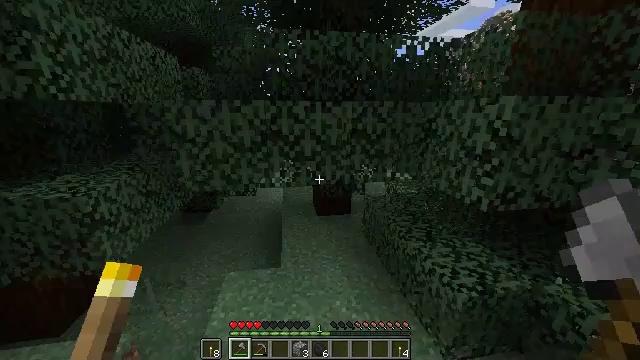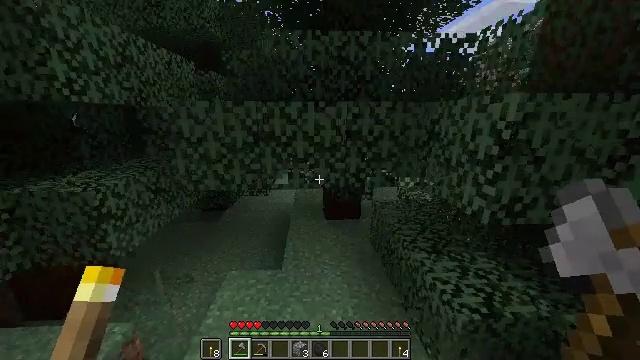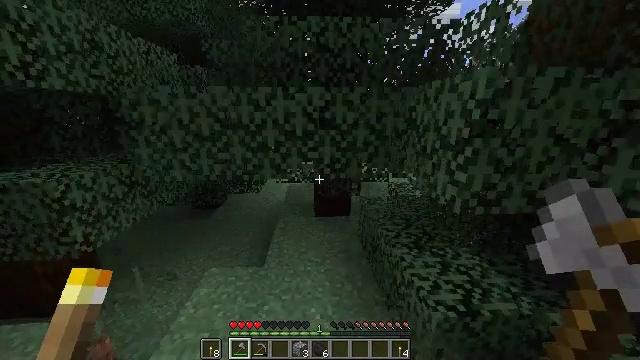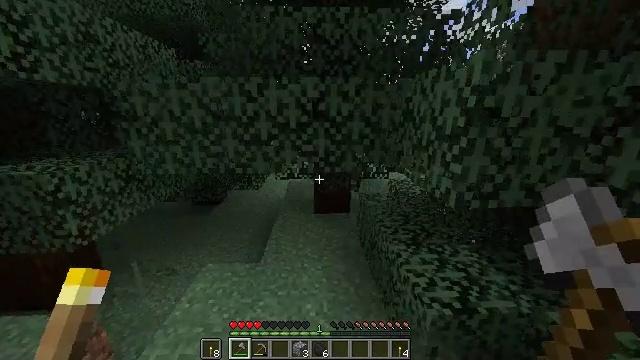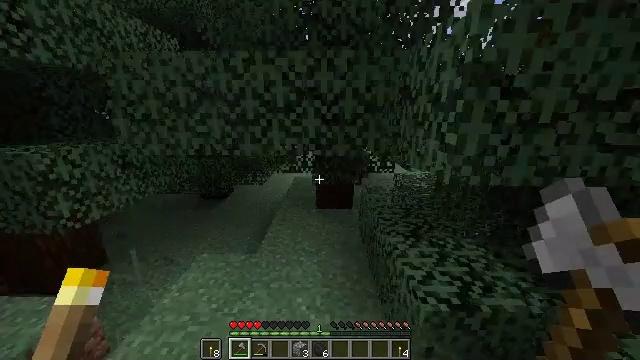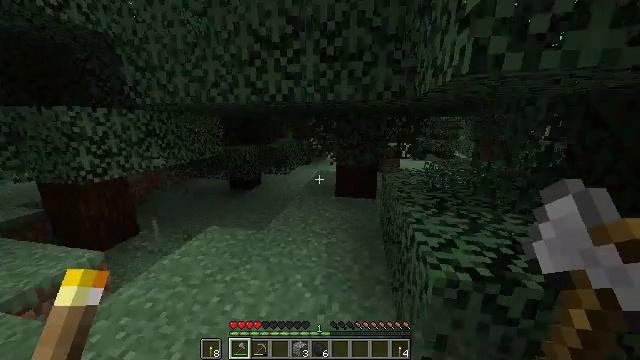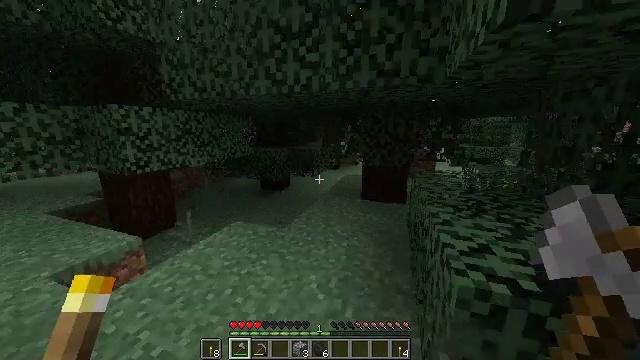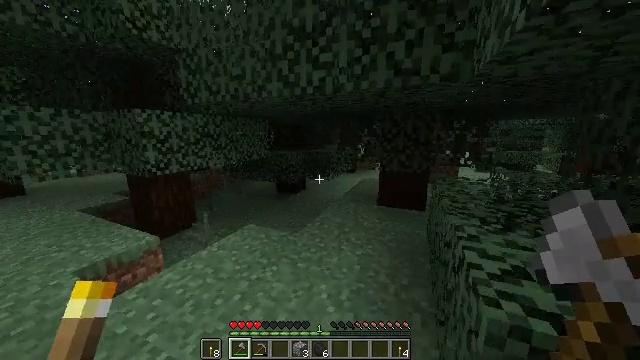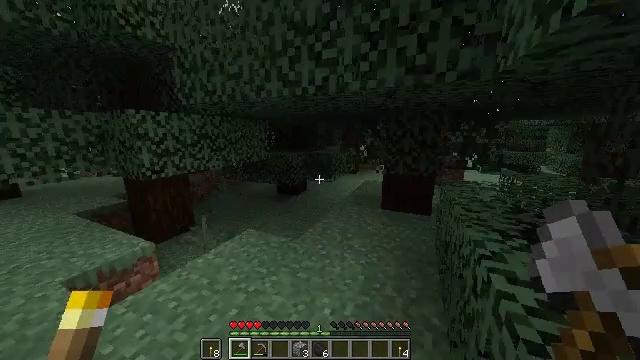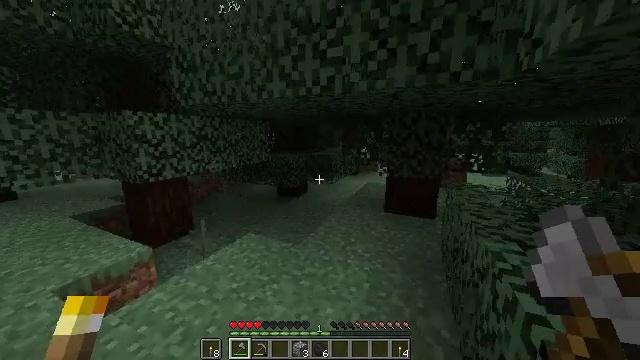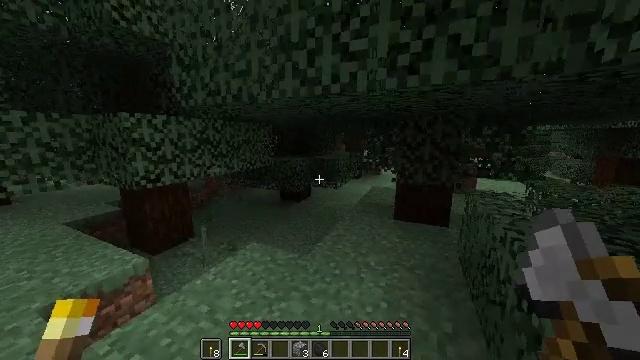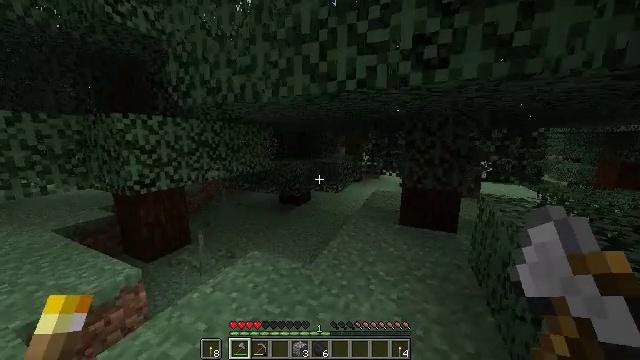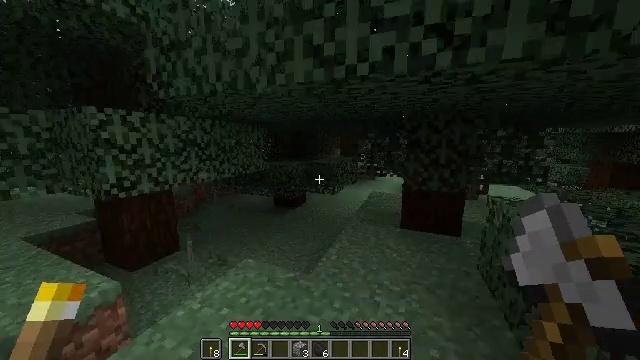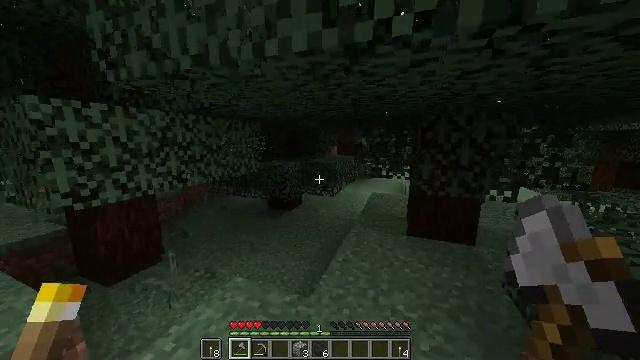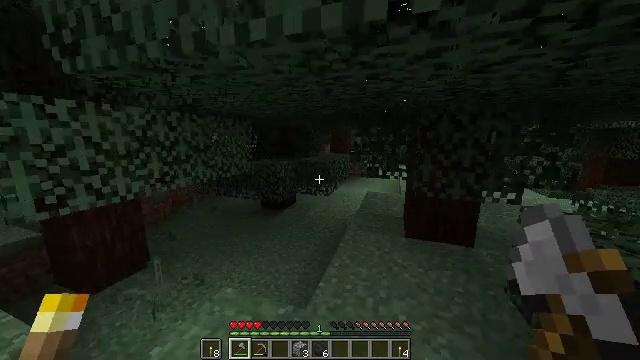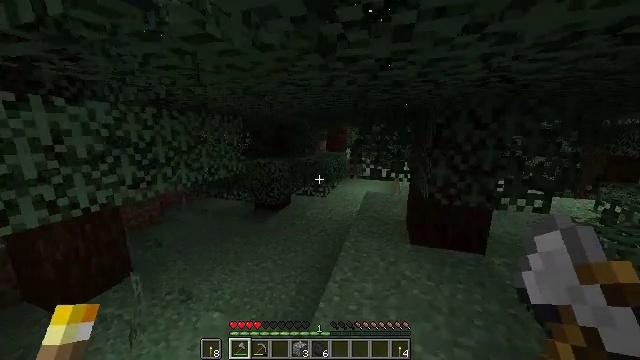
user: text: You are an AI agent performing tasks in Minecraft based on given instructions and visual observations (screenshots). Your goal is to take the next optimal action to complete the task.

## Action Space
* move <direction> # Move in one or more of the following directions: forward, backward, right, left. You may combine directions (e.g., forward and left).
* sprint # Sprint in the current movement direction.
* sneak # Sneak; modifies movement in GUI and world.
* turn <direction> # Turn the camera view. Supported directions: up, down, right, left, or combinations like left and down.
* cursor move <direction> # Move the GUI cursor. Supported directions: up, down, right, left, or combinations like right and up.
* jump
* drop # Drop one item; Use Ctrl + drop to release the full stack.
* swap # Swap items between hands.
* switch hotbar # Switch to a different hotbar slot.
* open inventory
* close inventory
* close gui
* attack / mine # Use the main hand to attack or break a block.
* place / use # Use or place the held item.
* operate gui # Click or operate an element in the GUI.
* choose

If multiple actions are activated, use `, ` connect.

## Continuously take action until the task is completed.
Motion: motion action
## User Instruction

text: Combat the cow.
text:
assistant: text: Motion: move forward, sprint, turn left, jump
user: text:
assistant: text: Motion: move forward, sprint, jump
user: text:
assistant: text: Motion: move forward, sprint
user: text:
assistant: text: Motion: move forward, sprint, turn left
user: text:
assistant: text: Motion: move forward and move left, sprint, turn left and up
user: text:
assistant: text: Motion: move forward and move left, sprint, turn left and up
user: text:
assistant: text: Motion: move forward and move left, sprint, turn left
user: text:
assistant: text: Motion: move forward and move left, sprint
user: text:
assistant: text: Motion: move forward and move left, sprint
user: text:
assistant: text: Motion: move forward and move left, sprint
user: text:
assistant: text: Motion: move forward, sprint
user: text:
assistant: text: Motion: move forward, sprint, turn right
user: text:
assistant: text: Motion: move forward, sprint, turn right
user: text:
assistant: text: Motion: move forward, sprint, turn right
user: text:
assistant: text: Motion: move forward, sprint, turn right
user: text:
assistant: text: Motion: move forward, sprint, turn right
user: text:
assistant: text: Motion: move forward, sprint, turn right
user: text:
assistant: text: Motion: move forward, sprint, turn right
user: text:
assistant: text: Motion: move forward, sprint, turn right
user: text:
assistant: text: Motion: move forward, sprint
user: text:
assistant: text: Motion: move forward, sprint
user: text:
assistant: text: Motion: move forward and move left, sprint, turn left
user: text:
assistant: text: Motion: move forward and move left, sprint
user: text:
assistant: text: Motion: move forward and move left, sprint
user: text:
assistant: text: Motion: move forward and move left, sprint
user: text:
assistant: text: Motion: move forward, sprint
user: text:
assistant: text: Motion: move forward, sprint, turn right
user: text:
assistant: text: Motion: move forward, sprint, turn right
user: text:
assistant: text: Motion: move forward, sprint, turn right
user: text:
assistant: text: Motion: move forward, sprint, turn right